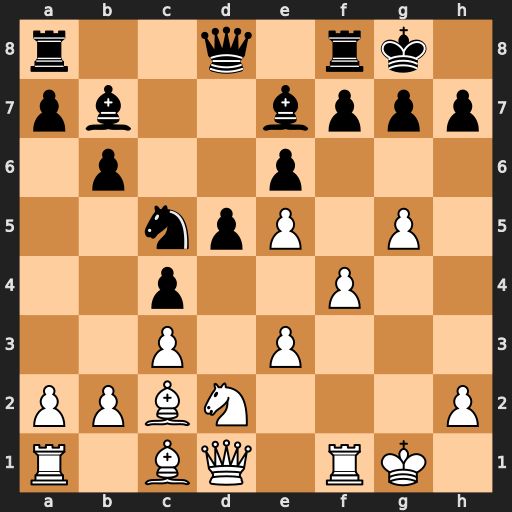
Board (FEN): r2q1rk1/pb2bppp/1p2p3/2npP1P1/2p2P2/2P1P3/PPBN3P/R1BQ1RK1
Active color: w
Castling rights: -
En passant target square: -
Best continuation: Bxh7+ Kxh7 Qh5+ Kg8 Rf3 Bxg5 fxg5